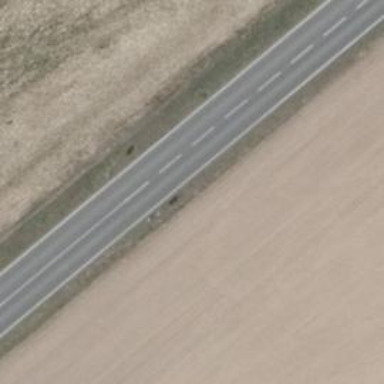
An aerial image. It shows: Asphalt road classified as trunk highway.